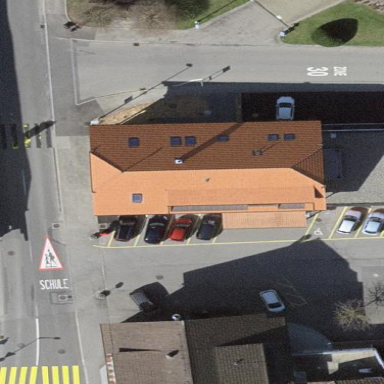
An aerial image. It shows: Convenience store inside building.